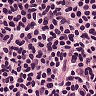
Metastatic tissue present: no